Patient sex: M
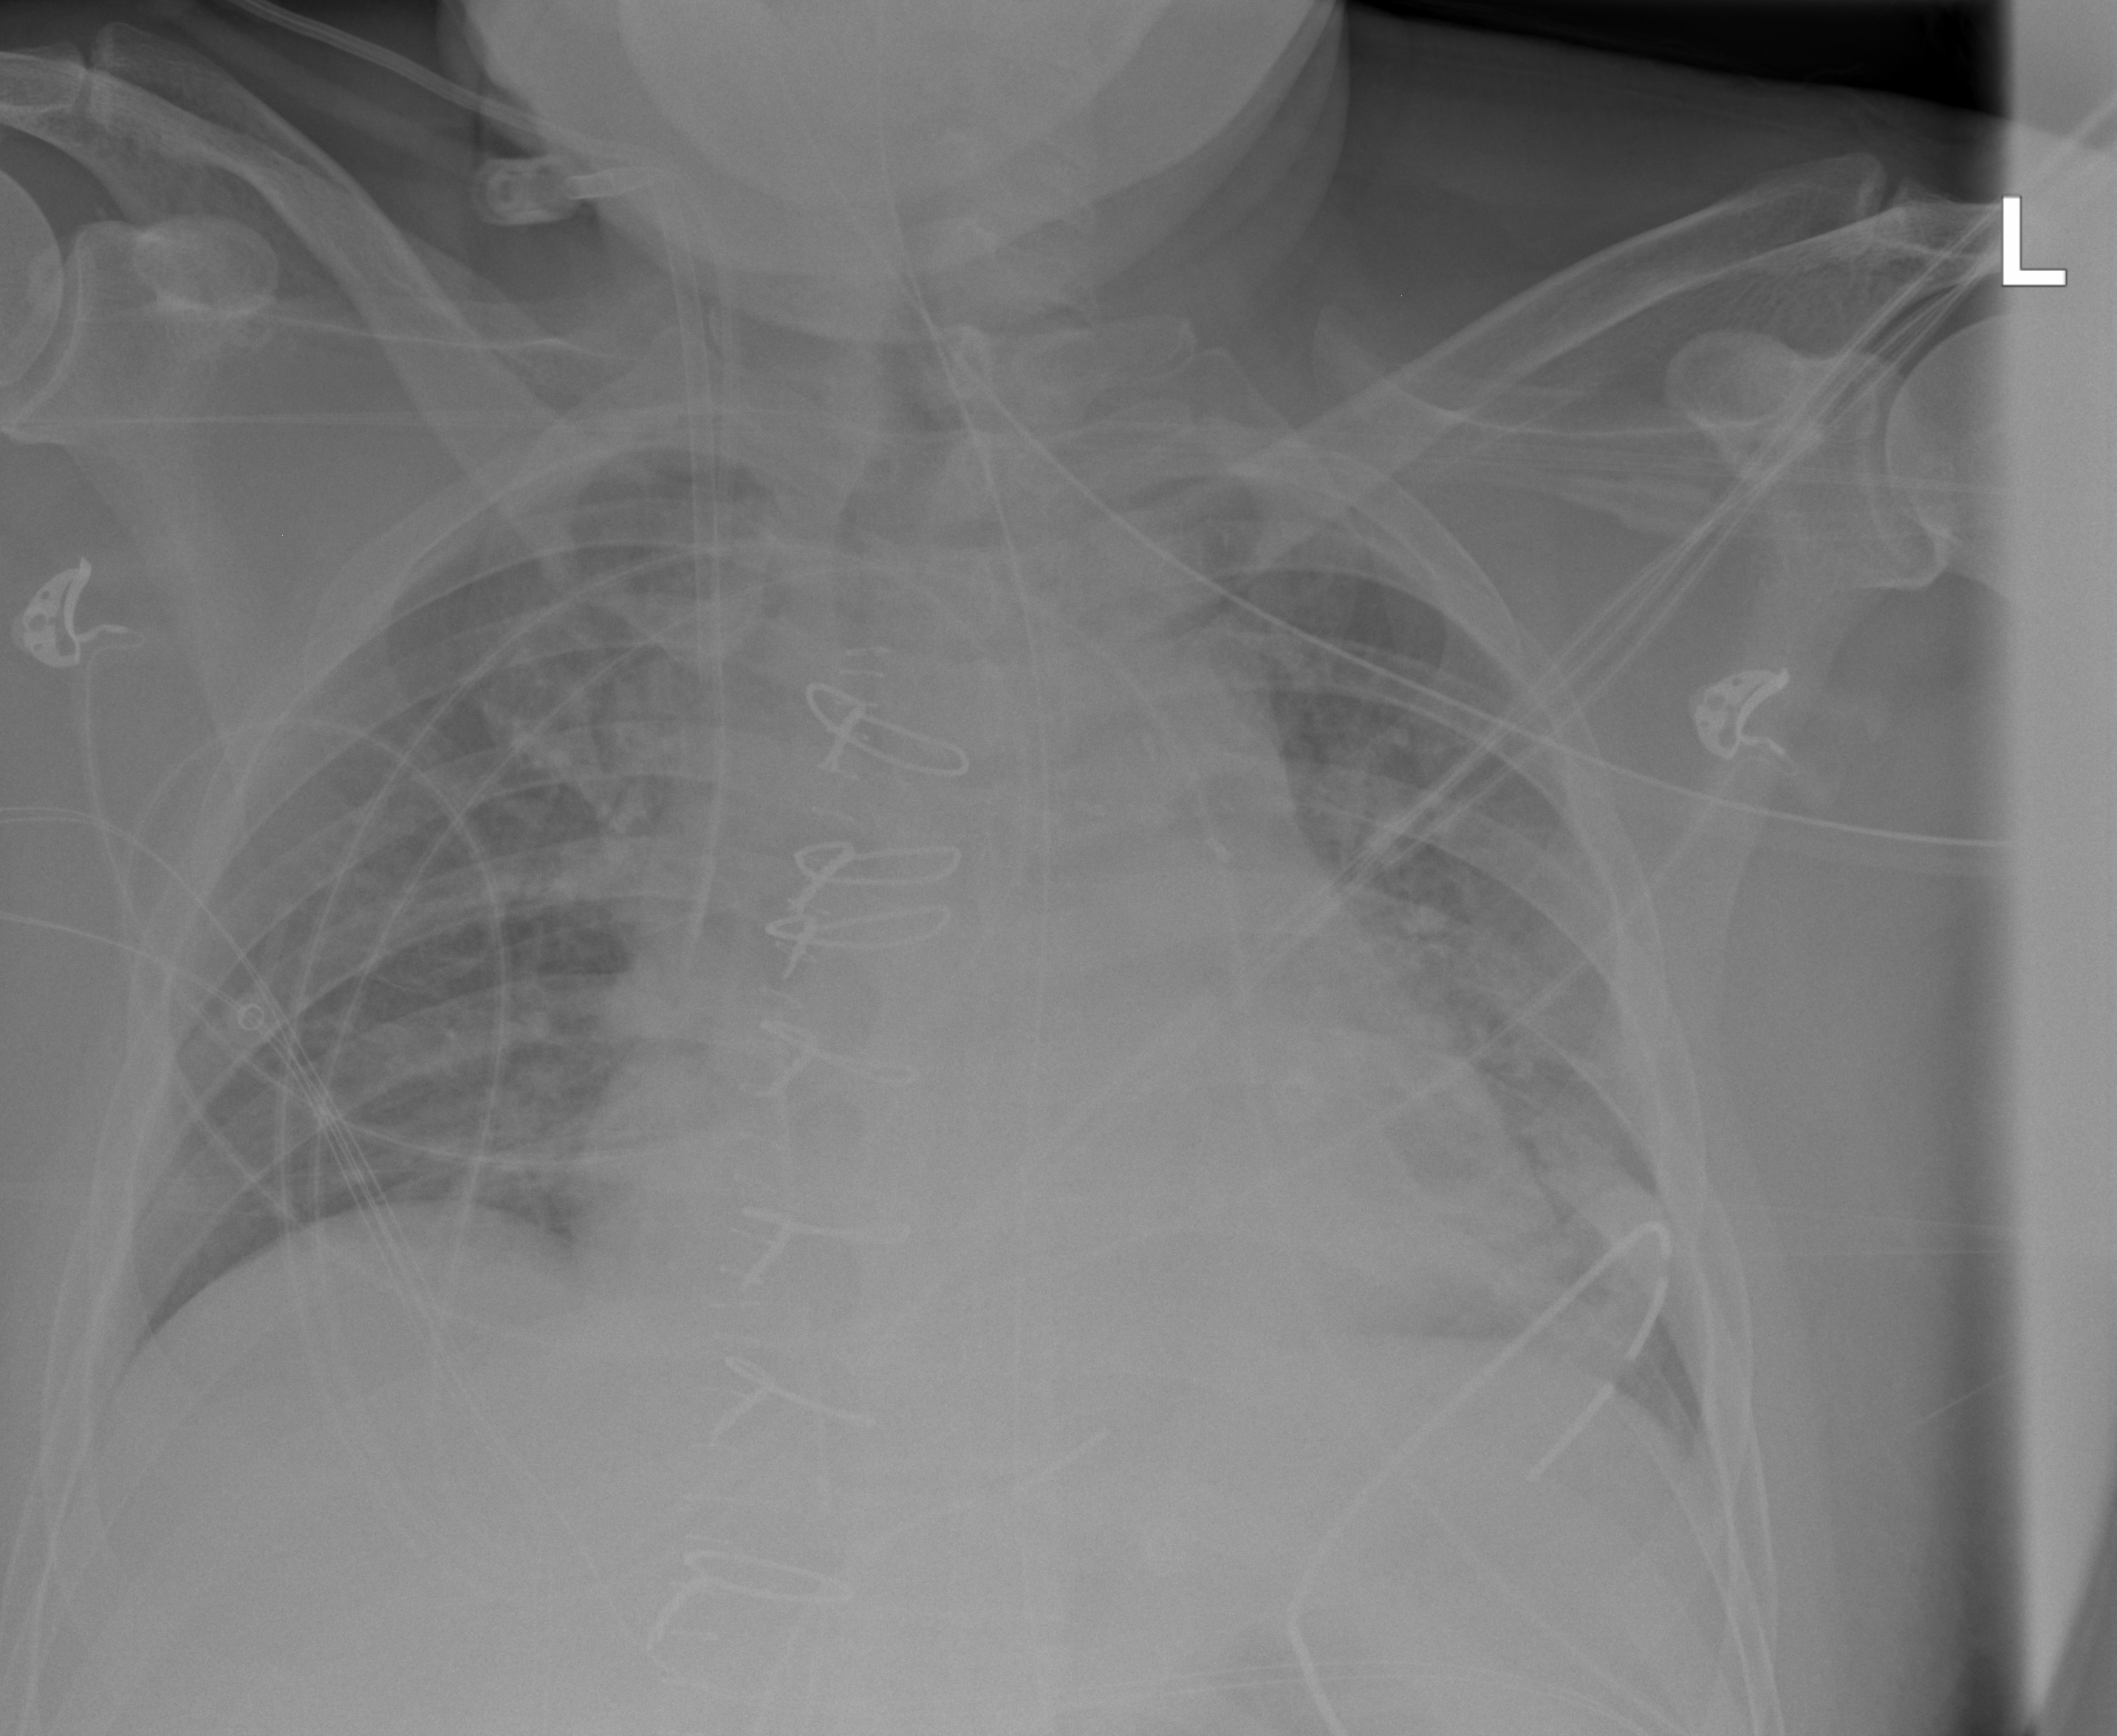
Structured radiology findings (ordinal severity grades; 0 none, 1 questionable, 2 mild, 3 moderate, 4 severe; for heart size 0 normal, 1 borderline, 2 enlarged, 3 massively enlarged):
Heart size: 2
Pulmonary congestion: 3
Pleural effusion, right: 0
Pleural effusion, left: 0
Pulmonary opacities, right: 2
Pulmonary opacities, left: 2
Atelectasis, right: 2
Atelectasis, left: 2